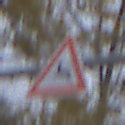
Verkehrszeichen: WildwechselRechts
Umgebung: Outdoor, Nature
Tageszeit: MorningAfternoon
Wetter: Overcast
Licht: Natural
Jahreszeit: NotSpecified
Kontrast: LowContrast